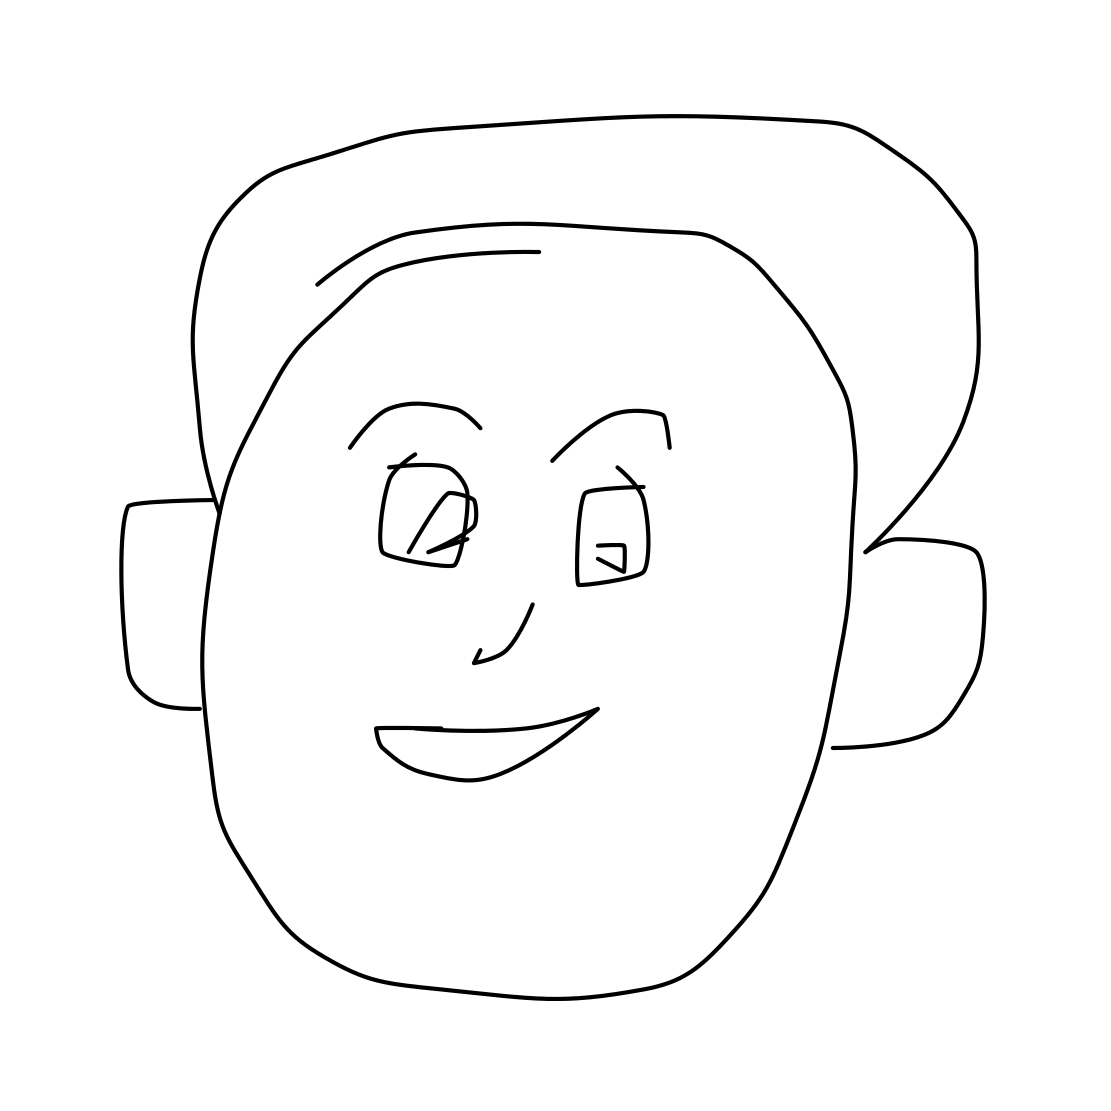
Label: head